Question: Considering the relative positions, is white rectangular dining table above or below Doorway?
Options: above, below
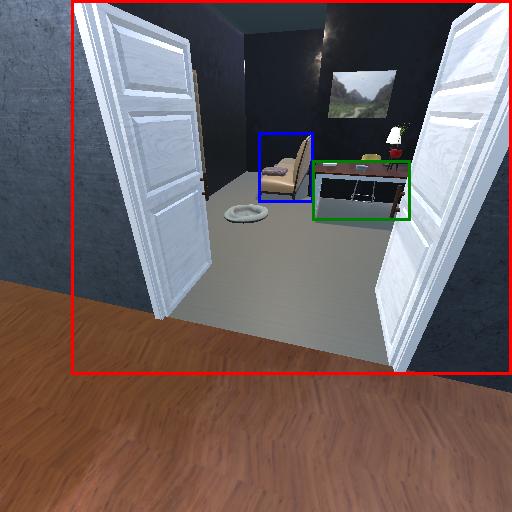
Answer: above